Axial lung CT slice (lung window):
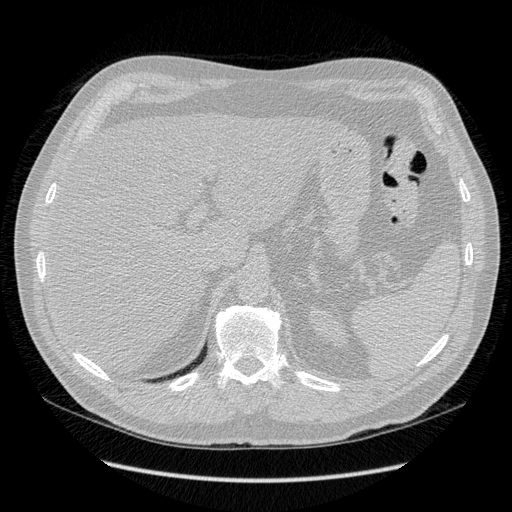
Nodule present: no